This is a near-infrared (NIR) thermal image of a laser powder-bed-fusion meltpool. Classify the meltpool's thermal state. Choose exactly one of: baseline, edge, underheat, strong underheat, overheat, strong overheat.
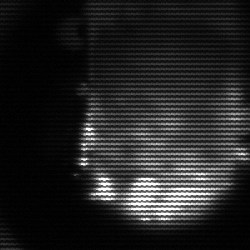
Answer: baseline